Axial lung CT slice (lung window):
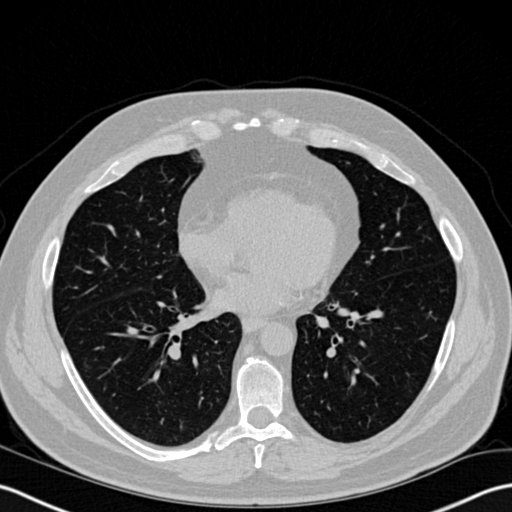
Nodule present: no